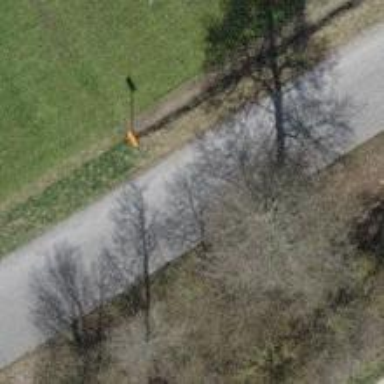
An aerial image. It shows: Pole with roof cover.